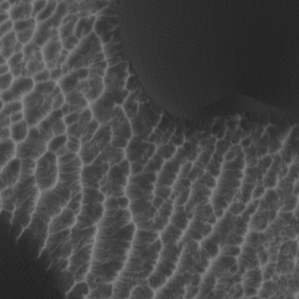
Label: non_frost